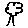
Label: tree